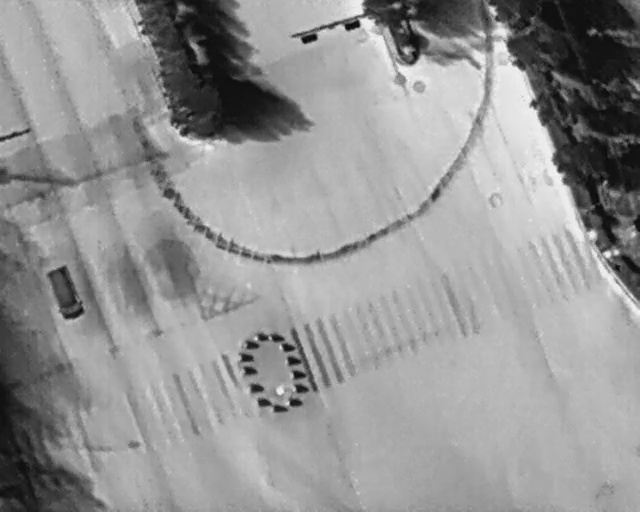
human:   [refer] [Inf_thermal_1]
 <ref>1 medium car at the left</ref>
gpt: <box>[[5, 54, 14, 59, 156]]</box>